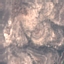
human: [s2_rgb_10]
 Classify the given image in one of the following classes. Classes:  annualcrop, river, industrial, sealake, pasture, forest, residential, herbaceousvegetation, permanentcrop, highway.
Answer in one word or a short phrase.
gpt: HerbaceousVegetation